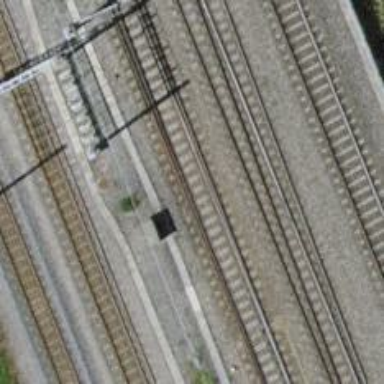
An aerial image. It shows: Railway switch.